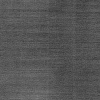
Atmospheric dust classification: dusty